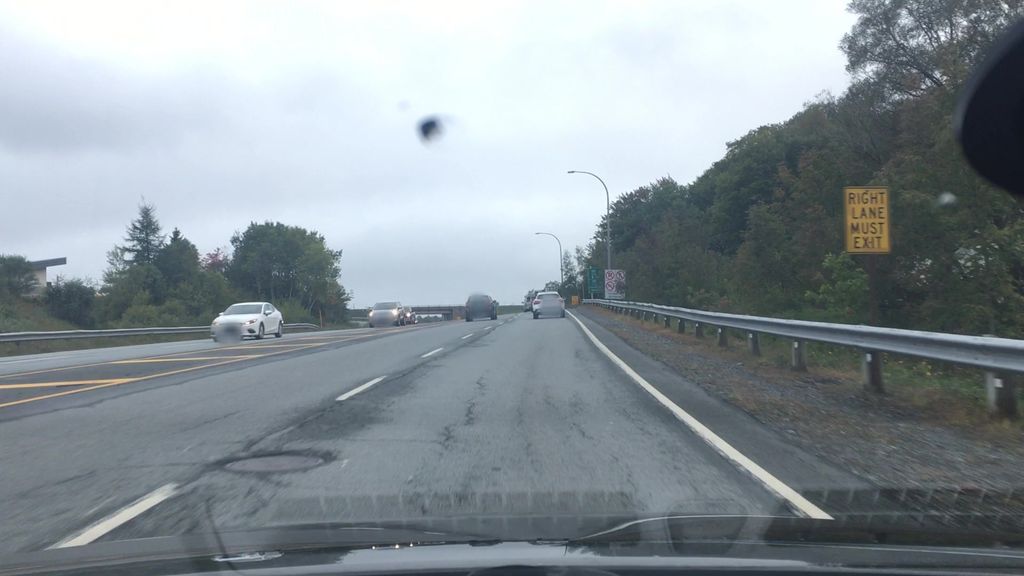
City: halifax